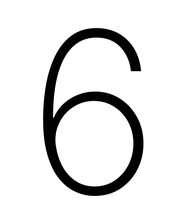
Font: Inter_ExtraLight